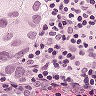
Metastatic tissue present: yes